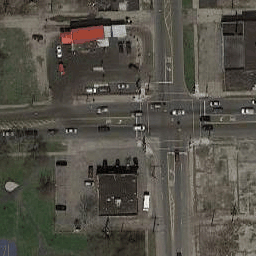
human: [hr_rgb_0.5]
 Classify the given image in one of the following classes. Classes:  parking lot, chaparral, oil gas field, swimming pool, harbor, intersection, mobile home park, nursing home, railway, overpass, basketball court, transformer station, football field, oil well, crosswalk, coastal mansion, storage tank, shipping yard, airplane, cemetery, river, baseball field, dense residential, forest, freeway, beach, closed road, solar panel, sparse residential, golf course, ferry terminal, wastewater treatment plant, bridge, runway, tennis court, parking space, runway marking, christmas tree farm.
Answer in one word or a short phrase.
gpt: intersection